Field crop: maize
Growth stage: 2
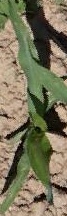
Species: maize